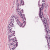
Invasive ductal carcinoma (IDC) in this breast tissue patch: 1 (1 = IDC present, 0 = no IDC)